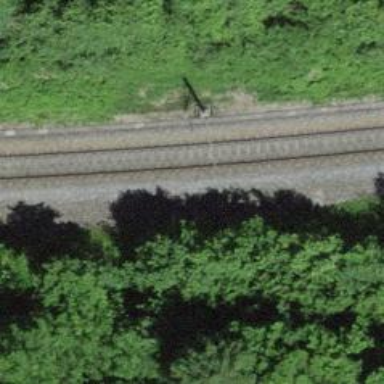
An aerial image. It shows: Single railway track with electrified contact line.